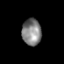
Tissue: prostate
Cell type: T cells
Senescence score: 0.3373
Nuclear area (px): 501
Mean DAPI intensity: 130.493